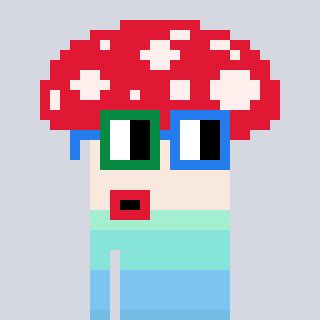
a pixel art character with square green and blue glasses, a mushroom-shaped head and a gunk-colored body on a cool background